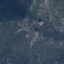
Label: HerbaceousVegetation